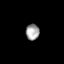
Tissue: skin
Cell type: Epithelial cells
Senescence score: 0.2185
Nuclear area (px): 213
Mean DAPI intensity: 160.822